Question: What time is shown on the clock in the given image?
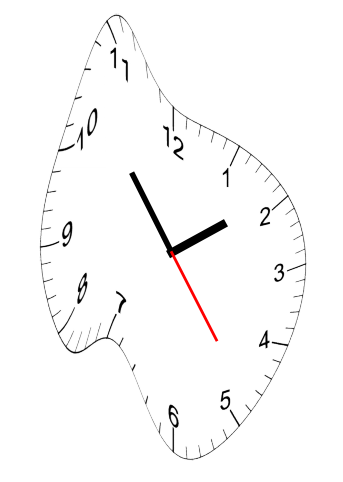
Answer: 01:53:24